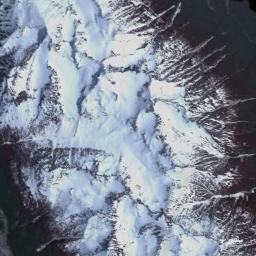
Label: snowberg